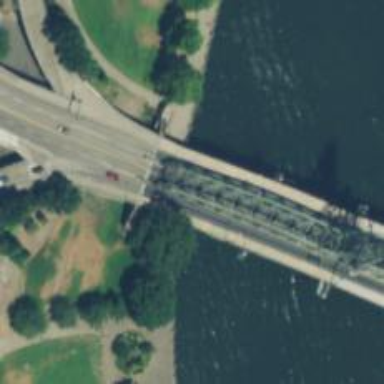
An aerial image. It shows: Primary highway with truss bridge.